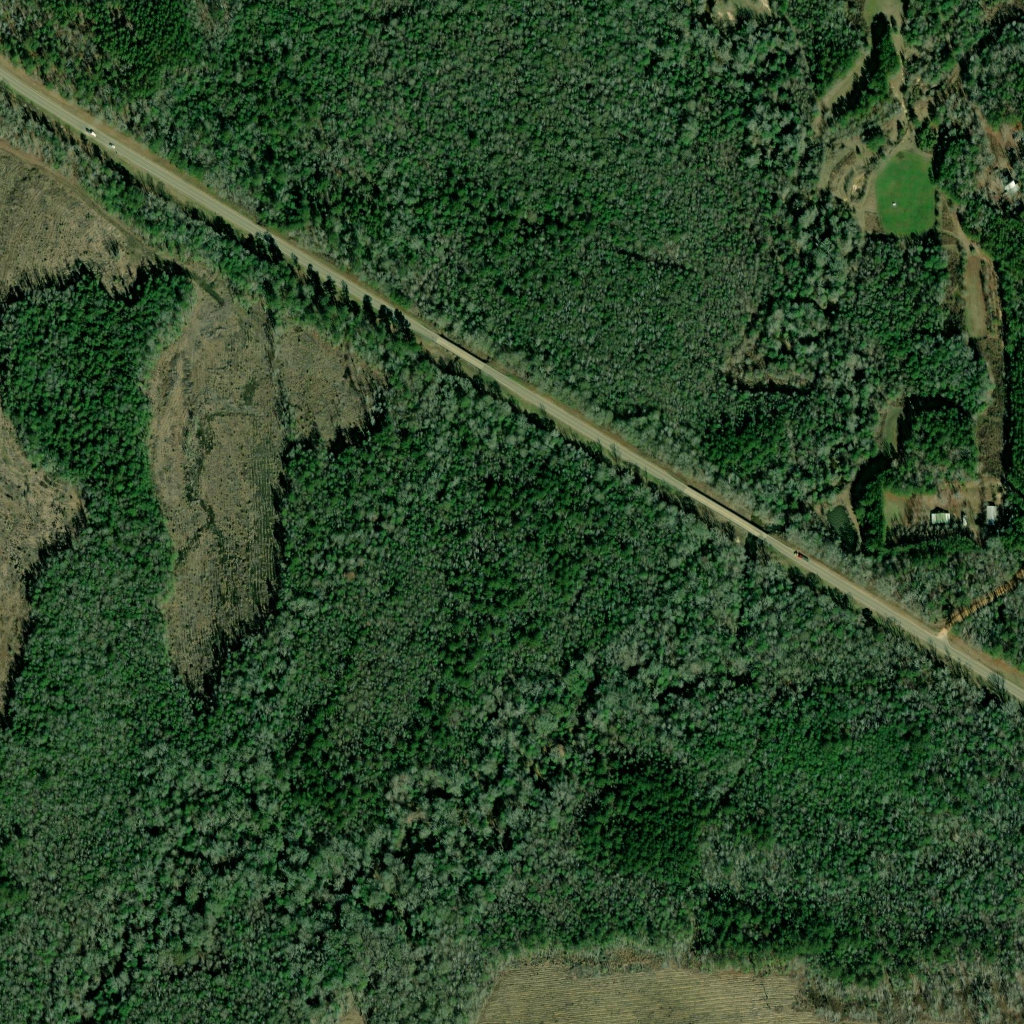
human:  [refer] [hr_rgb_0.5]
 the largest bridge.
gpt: <box>[[66, 47, 74, 52, 0]]</box>